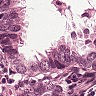
Metastatic tissue present: yes